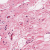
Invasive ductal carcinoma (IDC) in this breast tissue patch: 0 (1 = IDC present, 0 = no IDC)